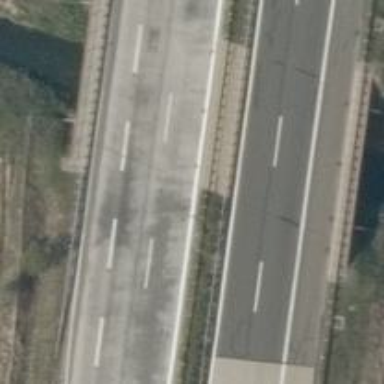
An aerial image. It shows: Motorway bridge with asphalt surface.